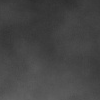
Atmospheric dust classification: dusty